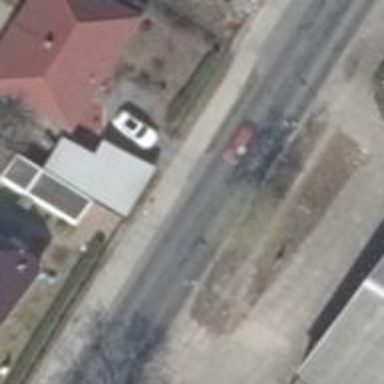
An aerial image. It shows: Sidewalk along the footway.